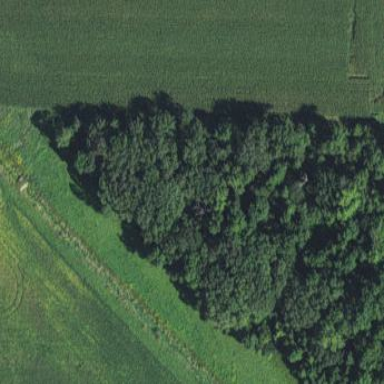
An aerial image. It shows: Serene view of trees in their natural habitat.